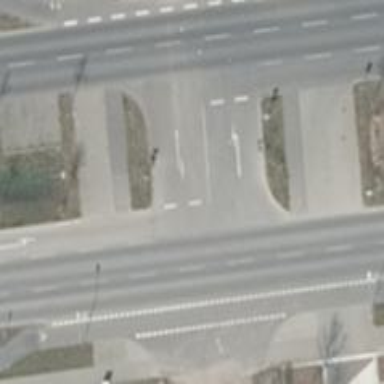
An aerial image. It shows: Road with "give way" sign.